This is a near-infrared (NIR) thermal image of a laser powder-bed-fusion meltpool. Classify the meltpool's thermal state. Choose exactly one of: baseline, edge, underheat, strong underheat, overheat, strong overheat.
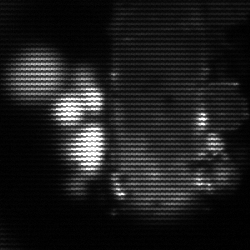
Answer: strong underheat